Question: I'm trying to insert some data from my iOS app to a database set up with phpmyadmin. It is working nearly fine, the problem I have is that one entry allways gets timestamp '0000-00-00'. I tried to update this entry, but this never happens.
Here is my code:
'''
-(void)update
{
NSURL *url = [NSURL URLWithString:@"xxxxxxxxxxxxxxxxxxxx.php"];
NSMutableURLRequest *request = [[NSMutableURLRequest alloc] initWithURL:url];
// NSData *data=[NSData dataWithContentsOfURL:url];
NSString *authCredentials = [NSString stringWithFormat:@"%@:%@", @"xxxxxxxxx", @"xxxxxxxxxxx"];
NSString *authValue = [NSString stringWithFormat:@"Basic %@",[authCredentials base64EncodedStringWithWrapWidth:0]];
[request setValue:authValue forHTTPHeaderField:@"Authorization"];
[NSURLConnection sendAsynchronousRequest:request
queue:[NSOperationQueue mainQueue]
completionHandler:^(NSURLResponse * response,
NSData * data,
NSError * error){
[request setHTTPMethod:@"POST"];
NSUserDefaults*prefs=[NSUserDefaults standardUserDefaults];
NSString * a=[prefs objectForKey:@"user"];
NSString *b=[prefs objectForKey:@"expiration_date_full"];
NSString* c=[prefs objectForKey:@"expiration_date_werbung"];
NSString *noteDataString = [NSString stringWithFormat:@"user=%@&expiration_date_full=%@&expiration_date_werbung=%@", a,b,c];
[request setHTTPBody:[noteDataString dataUsingEncoding:NSUTF8StringEncoding]];
if (!error){
NSURLSessionConfiguration *defaultConfigObject = [NSURLSessionConfiguration defaultSessionConfiguration];
NSURLSession *defaultSession = [NSURLSession sessionWithConfiguration: defaultConfigObject delegate: nil delegateQueue: [NSOperationQueue mainQueue]];
NSURLSessionDataTask * dataTask = [defaultSession dataTaskWithRequest:request completionHandler:^(NSData *dataRaw, NSURLResponse *header, NSError *error) {
NSDictionary *json = [NSJSONSerialization
JSONObjectWithData:dataRaw
options:kNilOptions error:&error];
NSString *status = json[@"status"];
if([status isEqual:@"1"]){
NSLog(@"upload erfolgt");
} else {
NSLog(@"upload failed");
}
}];
[dataTask resume];
}
}
];}
'''
The call of update:
'''
UserLoader *loader=[[UserLoader alloc] init]
[loader update];
NSLog(@"loader started");
'''
The .php file:
'''
<?php
$verbindung = mysqli_connect("xxxxxxxxxxx","xxxxxxxxxxxx","xxxxxxxxxxxxxxxxx","v8.xxxxxxxxxxxx xxxx");
if (mysqli_connect_errno()){
echo "Failed to connect to MySQL: " . mysqli_connect_error();
}
$user = ($_POST['user']);
$expiration_date_full = ($_POST['expiration_date_full']);
$expiration_date_werbung = ($_POST['expiration_date_werbung']);
if($stmt = mysqli_prepare($verbindung, "SELECT user FROM table user = ?")){
mysqli_stmt_bind_param($stmt, "s", $user);
mysqli_stmt_execute($stmt);
mysqli_stmt_bind_result($stmt, $havetoinput);
mysqli_stmt_fetch($stmt);}
mysqli_stmt_close($stmt);
}
if($havetoinput == ""){
if($stmt = mysqli_prepare($verbindung, "INSERT INTO table (user, expiration_date_full, expiration_date_werbung) VALUES (?, ?, ?)")){
mysqli_stmt_bind_param($stmt, "sss", $user, $expiration_date_full, $expiration_date_werbung);
mysqli_stmt_execute($stmt);
mysqli_stmt_close($stmt);
}
}else{
if($stmt = mysqli_prepare($verbindung, "UPDATE table SET expiration_date_full = ?, expiration_date_werbung = ? WHERE user = ?")){
mysqli_stmt_bind_param($stmt, "sss", $expiration_date_full, $expiration_date_werbung, $user);
mysqli_stmt_execute($stmt);
mysqli_stmt_close($stmt);
}
}
mysqli_close($verbindung);
?>
'''
And the result:

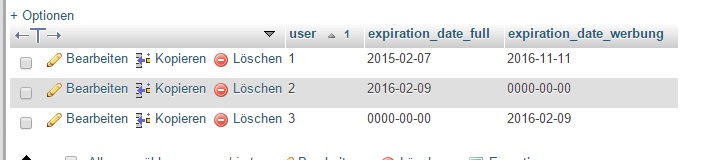
Answer: It depends on your database structure, but i think that when you bind params on user key it should be 'i' in 'ss' + 'i', and make sure that the column types are compatible with what you are inserting if you want to insert a string in a datetime column it could be formated in other ways use 'STR_TO_DATE()' before converting it to 'datetime'
'UPDATE table SET expiration_date_full = STR_TO_DATE(?, '%Y-%m-%d'), expiration_date_werbung = STR_TO_DATE(?, '%Y-%m-%d') WHERE user = ?"'